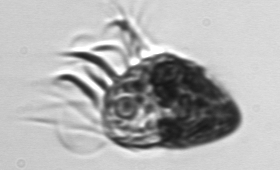
Label: Strombidium_morphotype1